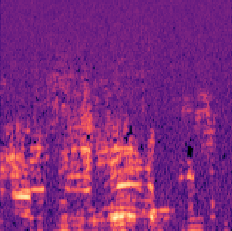
Sound class: Cow